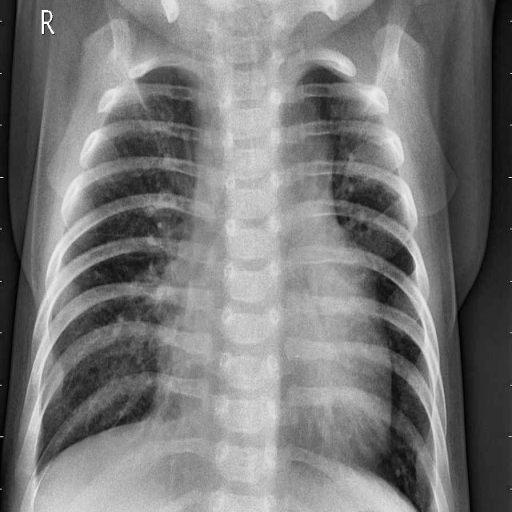
Finding: PNEUMONIA